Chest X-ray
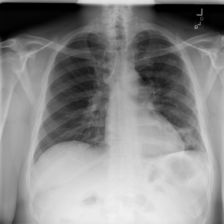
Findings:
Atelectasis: negative
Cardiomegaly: negative
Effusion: negative
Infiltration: positive
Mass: negative
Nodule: negative
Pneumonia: negative
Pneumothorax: negative
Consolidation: negative
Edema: negative
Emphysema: negative
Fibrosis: negative
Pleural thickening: negative
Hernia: negative